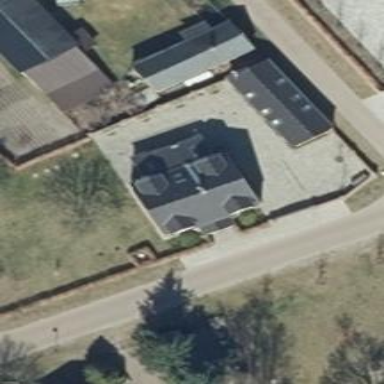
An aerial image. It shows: House with flat grey roof.